Question: I'm creating a new Style using Word interop (in Word 2013). It works fine, but I'd like to hide the style from the user. Basically, I'm trying to do the same thing you can do manually when you go to the Styles dialog -> Manage Styles -> Recommended tab and click the Hide button:

Then, the style description looks like this:
'''
Font: (Default) +Headings (Calibri Light), 12 pt, Bold, Space
Before: 6 pt, Style: Hidden, Priority: 100
Based on: Normal
Following style: Normal
'''
Is this possible using Word interop? I can change the Priority property of the style (using the 'Priority' property of the .NET interface), but I can't seem to add the Hidden property. I tried using the "reserved for internal use" 'Hidden' property of the style, but that hides the style completely (even from the Manage Styles window), which I don't want. I also tried playing around with the 'UnhideWhenUsed' and 'Visibility' properties to no avail.
Any ideas are much appreciated.
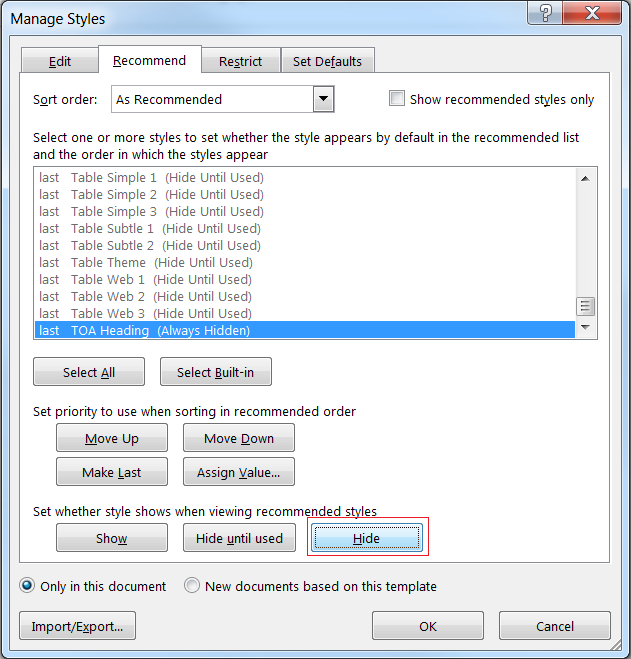
Answer: It looks like it's a backwards property, try setting Visibility = true.